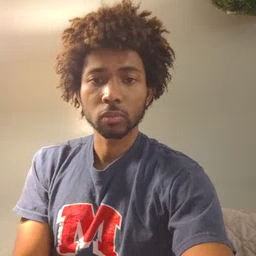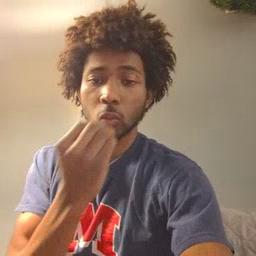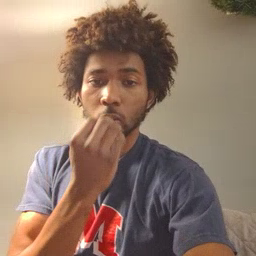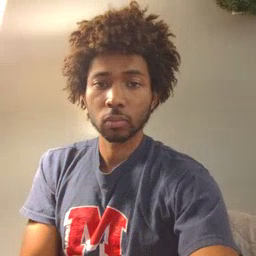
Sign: food